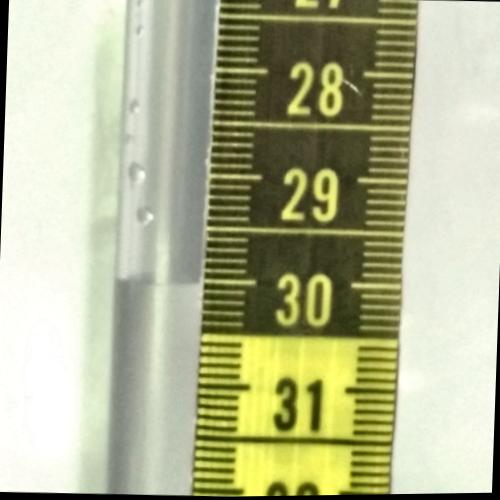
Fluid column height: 30.0 cm